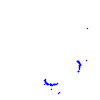
Particle: kaon